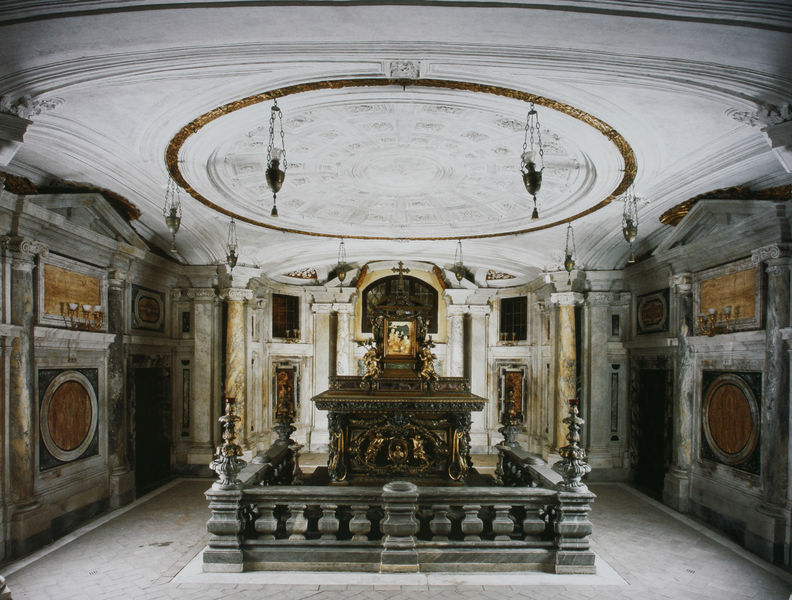
Titel: Kapelle von S. Martina, Blick zum Eingang mit Rückansicht des Altars
Künstler: Pietro da Cortona
Standort: Rom
Institution: SS. Luca e Martina
Schlagwörter: blau, gemälde, schatten, weiß, dreieck, gelb, ocker, braun, fenster, grau, hell, lampen, laternen, licht, marmor, orange, raum, schwarz, säule, säulen, zimmer, rot, zaun, beige, ornament, wand, barock, stein, tod, tot, toter, bild, innenraum, kirche, gold, interieur, reich, decke, familie, innen, renaissance, rokoko, kreis, oval, rund, tondo, engel, skulptur, schrift, bilder, ecke, bogen, fußboden, giebel, mauer, pilaster, saal, kuppel, jugendstil, wandmalerei, kerzen, leuchter, stuck, geländer, kammer, foto, fotografie, erker, hängen, kreuz, balustrade, denkmal, kupfer, ketten, kreise, herrscher, altar, kapitelle, intarsien, segmentbogen, portal, sims, kerzenständer, kerzenhalter, gruft, sarg, öllampe, rosette, grab, zitat, doge, portikus, antik, manierismus, gräber, monstranz, weihrauch, chor, kapelle, ständer, ballustrade, tempel, heilige, fresko, stuckdecke, gedenken, gips, heilig, putten, bemalung, erinnerung, grabstätte, shwarz, mausoleum, reliquie, sakral, ikone, grabmal, gebälk, klassizistisch, säile, tympanon, medici, krypta, rotunde, sarkophag, grabkammer, freis, gewände, jonisch, baluster, tabernakel, medaillons, mensa, predella, retabel, tafeln, grablege, ampeln, ballustraden, sakralraum, kappelle, öllampen, grabstein, reliquiar, innschrift, rundell, polychromie, katafalk, gefäse, grabdenkmal, dekenfresken, eingemeiselt, grabtafeln, grkratzet, halkreis, herabhängen, lauchten, maosoleum, meisenl, sarkophage, vverzierng, weihrauchspender, weihrauhc